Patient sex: M
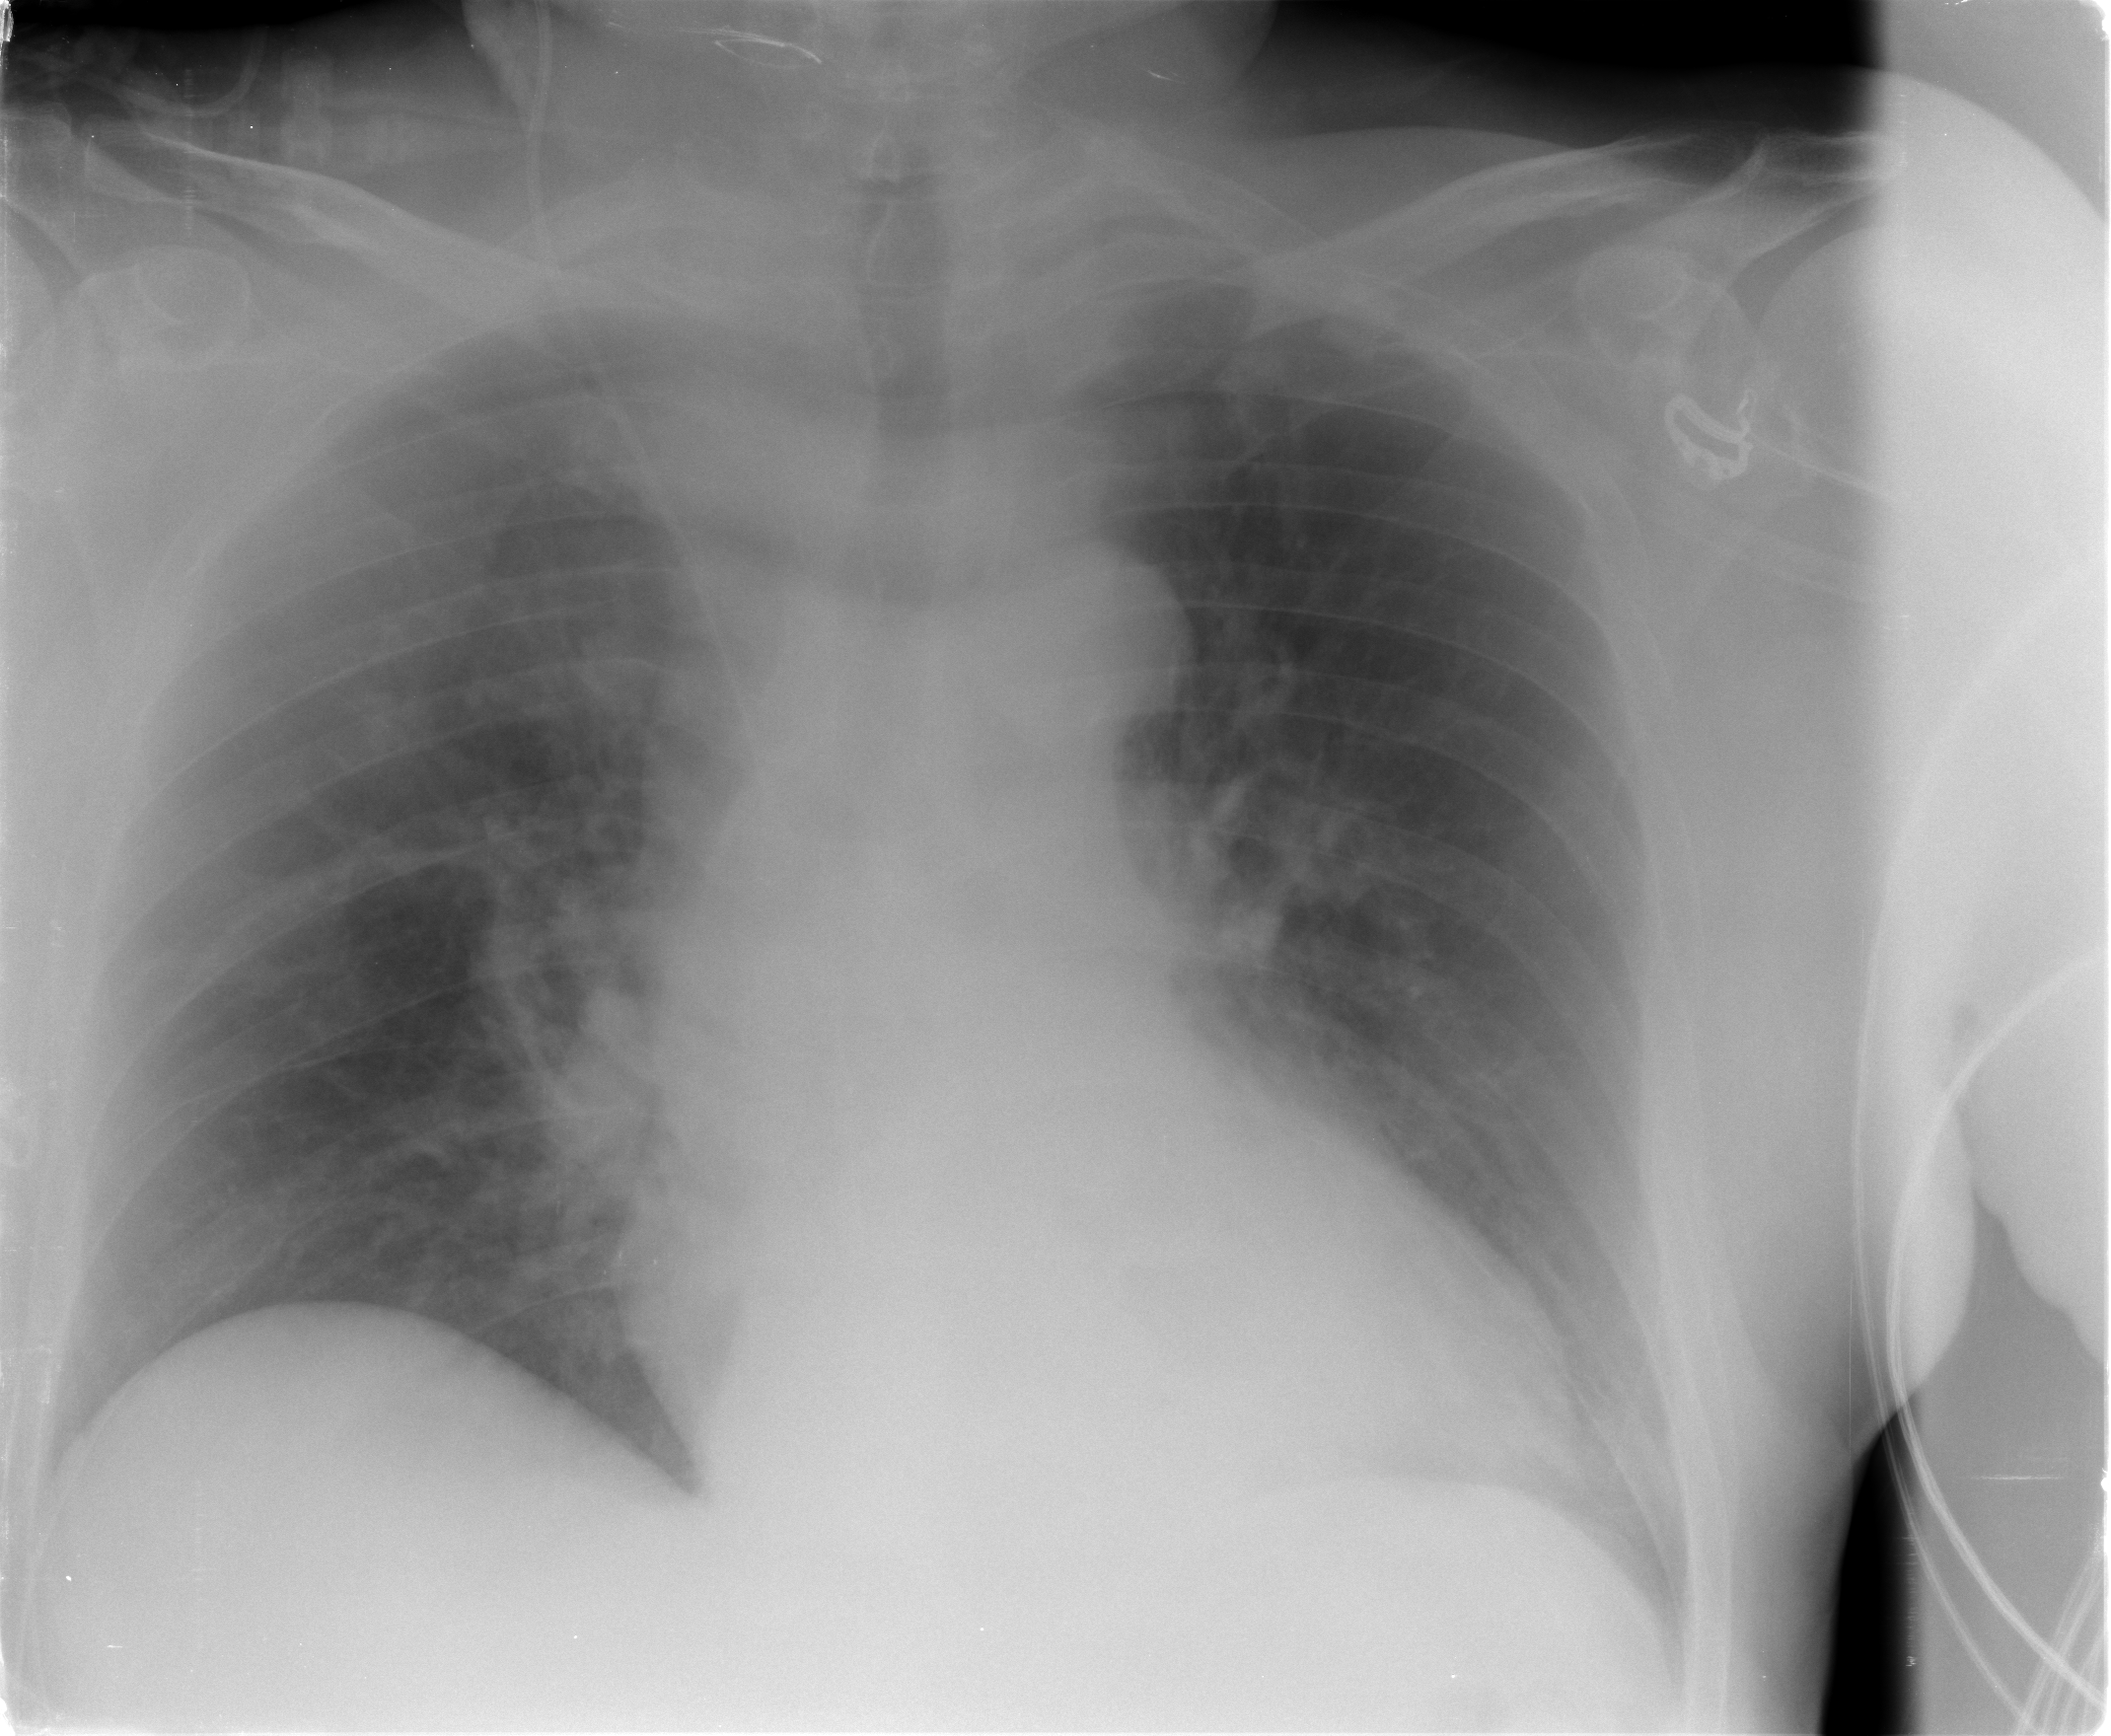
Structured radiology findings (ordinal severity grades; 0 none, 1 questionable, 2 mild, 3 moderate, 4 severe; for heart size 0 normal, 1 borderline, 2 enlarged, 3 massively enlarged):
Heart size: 2
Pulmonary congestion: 2
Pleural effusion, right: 0
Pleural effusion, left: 0
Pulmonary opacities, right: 0
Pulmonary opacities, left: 0
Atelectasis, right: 1
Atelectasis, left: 2